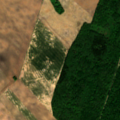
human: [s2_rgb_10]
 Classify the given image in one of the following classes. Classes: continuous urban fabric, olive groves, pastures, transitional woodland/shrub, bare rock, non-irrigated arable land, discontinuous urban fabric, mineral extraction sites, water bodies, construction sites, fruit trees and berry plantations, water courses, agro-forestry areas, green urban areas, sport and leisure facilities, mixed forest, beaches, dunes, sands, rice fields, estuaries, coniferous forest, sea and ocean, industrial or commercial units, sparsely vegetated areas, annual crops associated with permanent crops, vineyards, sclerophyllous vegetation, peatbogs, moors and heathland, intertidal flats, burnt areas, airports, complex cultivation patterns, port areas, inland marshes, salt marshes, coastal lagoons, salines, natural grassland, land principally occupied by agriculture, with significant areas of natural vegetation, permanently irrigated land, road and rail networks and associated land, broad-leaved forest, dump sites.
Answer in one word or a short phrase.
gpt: non-irrigated arable land, broad-leaved forest